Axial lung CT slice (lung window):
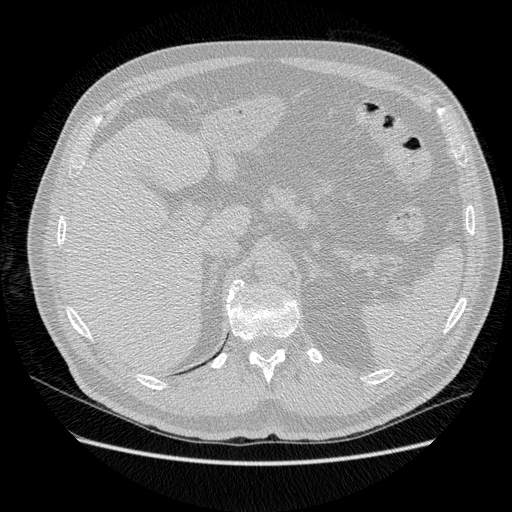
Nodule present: no